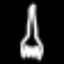
Label: fork